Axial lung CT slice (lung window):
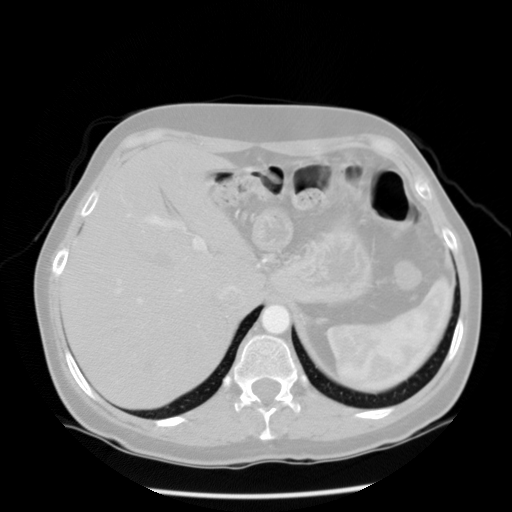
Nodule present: no